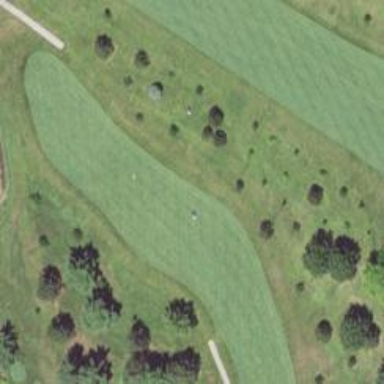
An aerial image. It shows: Golf hole.